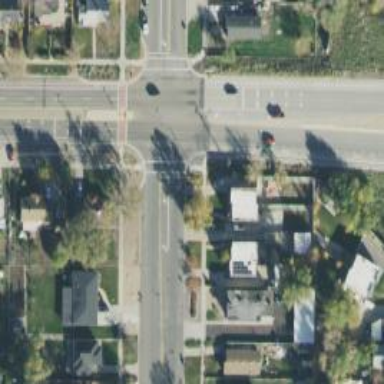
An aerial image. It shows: Uncontrolled road crossing with lines marking the way.